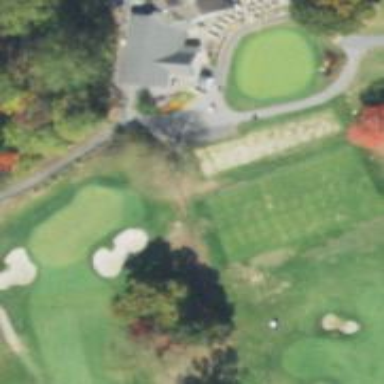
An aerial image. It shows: Grassy area designated as driving range for golf.